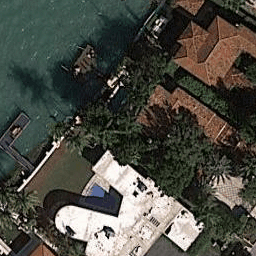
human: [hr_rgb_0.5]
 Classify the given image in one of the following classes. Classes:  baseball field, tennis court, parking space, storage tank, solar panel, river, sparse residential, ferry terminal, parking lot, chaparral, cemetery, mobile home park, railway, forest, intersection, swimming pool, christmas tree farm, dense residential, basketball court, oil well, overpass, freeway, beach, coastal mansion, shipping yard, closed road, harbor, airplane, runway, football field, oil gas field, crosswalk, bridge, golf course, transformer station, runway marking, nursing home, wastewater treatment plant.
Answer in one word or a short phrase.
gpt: coastal mansion